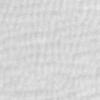
Label: no_change